Question: Now i have this html code:
'''
<ul>
<li>
<input checked="checked" id="user_remember_me" name="user[remember_me]" type="checkbox" value="true">
<div class="login-link">
Zapomnit' menia
</div>
</li>
<li>
<a href="/users/sign_up" class="login-link">Registratsiia</a>
</li>
<li>
<a href="/users/sign_up" class="login-link">Zabyli parol'?</a>
</li>
</ul>
'''
all here:
<URL>
Also see the image:

But why am I getting such space between "Zapomnit' menia" and "Registratsiia"? How to set them in normal line-grid?
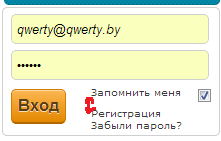
Answer: The checkbox and the associated text take up a different amount of vertical space. The extra space you're pointing to is the result of both elements lining up along the top edge of their .
Assuming you want the text and the input to have the same baseline have the text aligned with the left edge and the checkbox aligned with the right edge, the finished markup and CSS would be like this:
HTML:
'''
<li class="remember">
<label>Zapomnit' menia
<input checked="checked" id="user_remember_me" name="user[remember_me]"
type="checkbox" value="true">
</label>
</li>
'''
CSS:
'''
li.remember {
text-align: left;
}
li.remember input {
float: right;
}
'''
<URL>